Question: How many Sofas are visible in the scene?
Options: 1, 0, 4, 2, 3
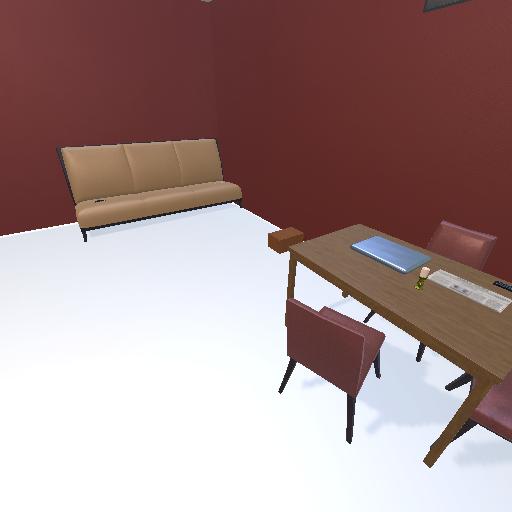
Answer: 1